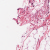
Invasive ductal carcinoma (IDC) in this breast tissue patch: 0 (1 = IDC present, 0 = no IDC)